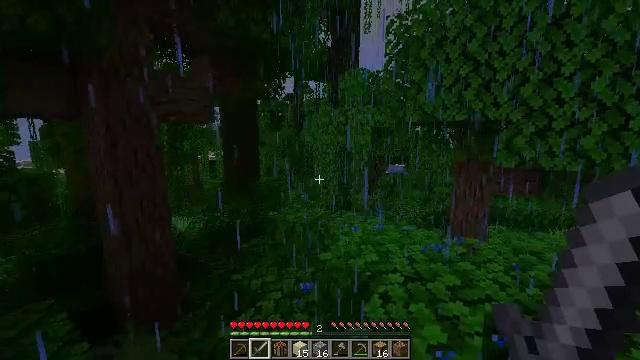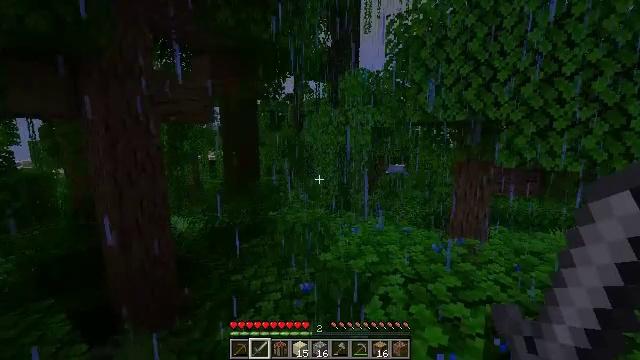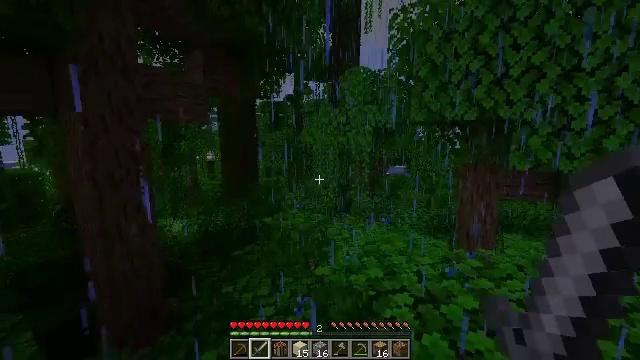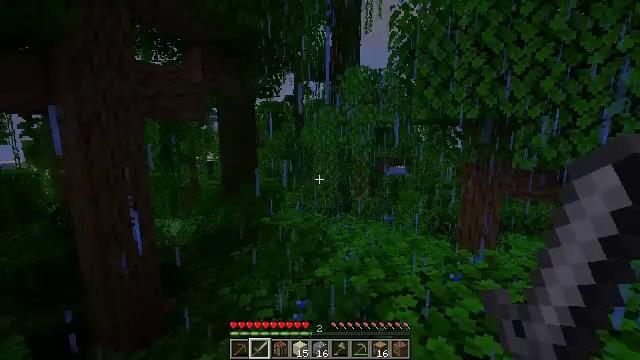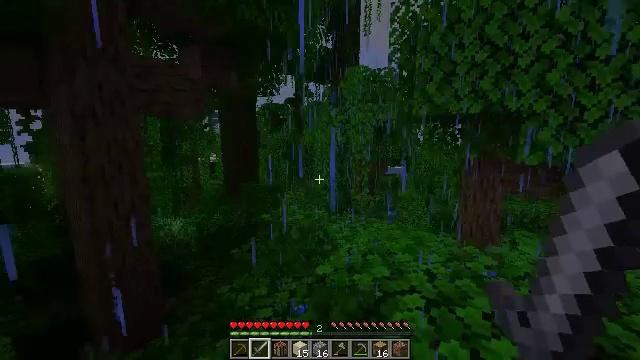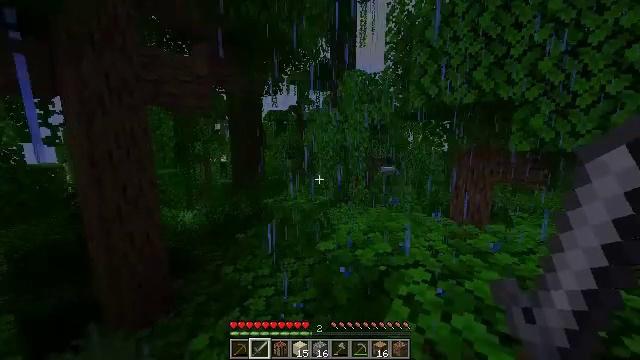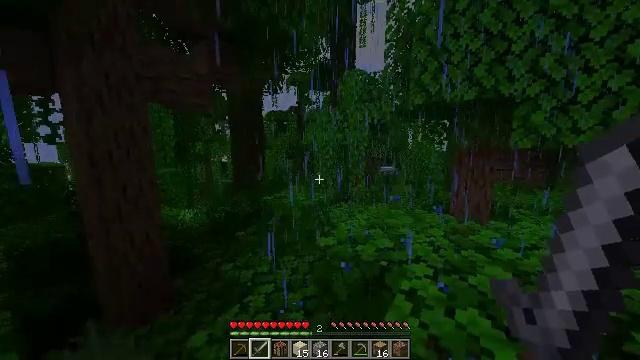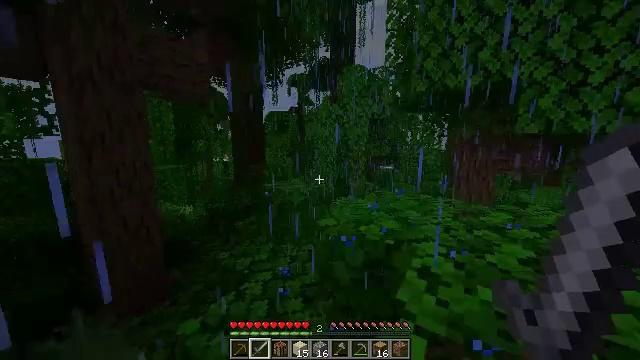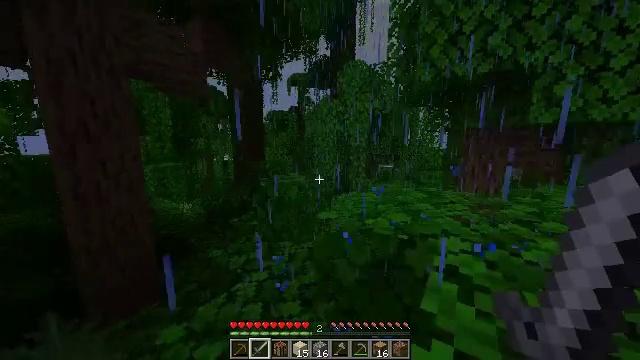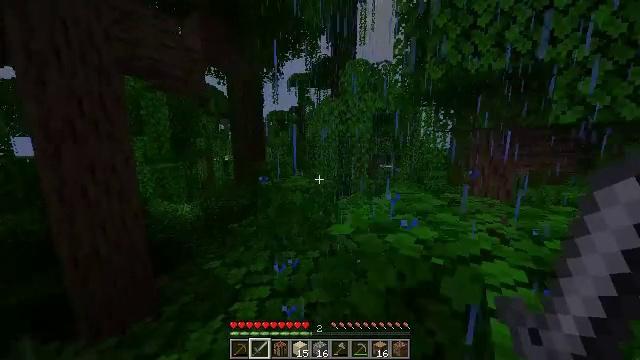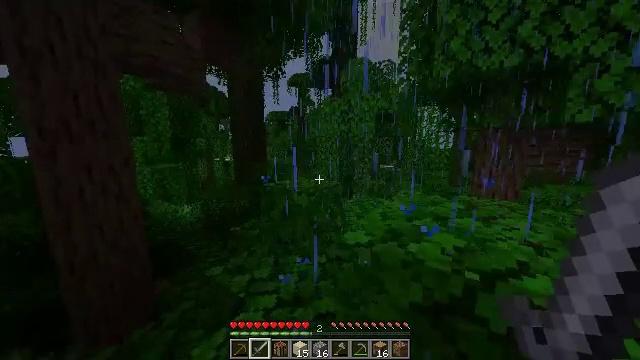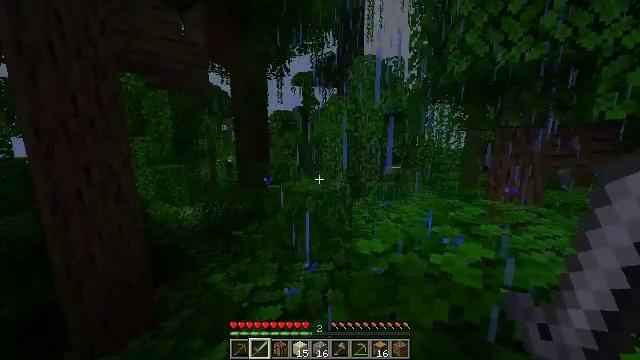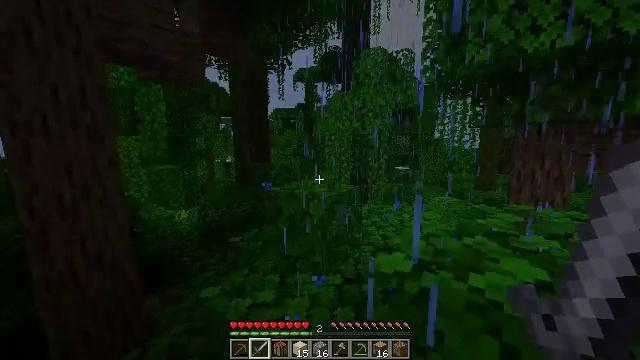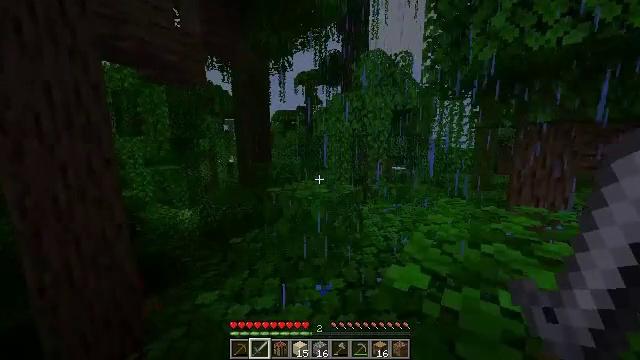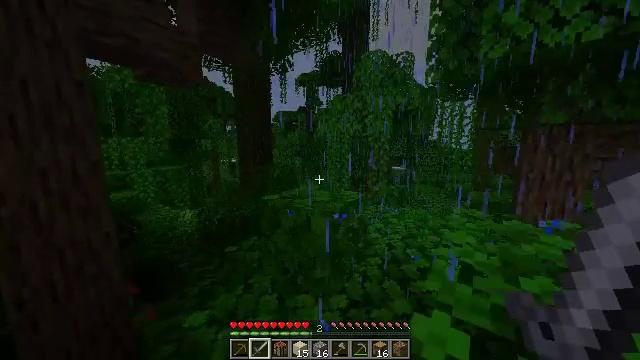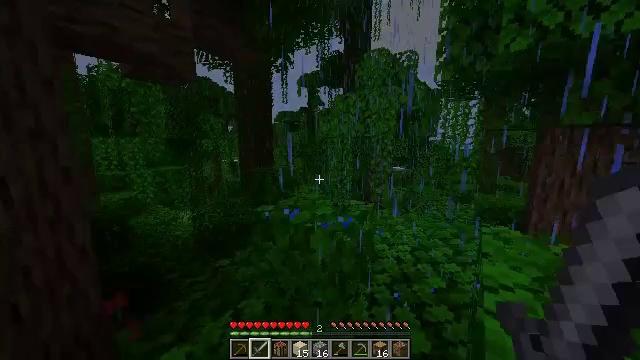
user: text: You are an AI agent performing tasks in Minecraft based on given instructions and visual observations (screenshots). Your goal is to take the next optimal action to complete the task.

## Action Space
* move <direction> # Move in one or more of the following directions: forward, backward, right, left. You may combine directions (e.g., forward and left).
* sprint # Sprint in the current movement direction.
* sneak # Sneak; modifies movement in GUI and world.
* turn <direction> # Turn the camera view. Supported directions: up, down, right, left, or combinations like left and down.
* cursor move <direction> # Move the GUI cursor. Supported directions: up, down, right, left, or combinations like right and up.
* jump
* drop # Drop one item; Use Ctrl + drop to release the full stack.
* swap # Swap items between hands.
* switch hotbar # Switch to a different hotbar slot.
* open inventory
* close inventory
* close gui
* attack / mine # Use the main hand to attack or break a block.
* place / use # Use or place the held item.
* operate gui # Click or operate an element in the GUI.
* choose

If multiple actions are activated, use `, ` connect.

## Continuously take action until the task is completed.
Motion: motion action
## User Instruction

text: Collect some oak leaves.
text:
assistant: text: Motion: move forward
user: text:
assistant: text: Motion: move forward
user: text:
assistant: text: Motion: move forward, sprint
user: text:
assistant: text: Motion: move forward, sprint
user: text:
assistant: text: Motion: move forward, sprint
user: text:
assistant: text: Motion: move forward, sprint
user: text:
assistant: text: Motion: move forward, sprint
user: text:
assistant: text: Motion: move forward, sprint
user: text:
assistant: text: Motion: move forward, sprint
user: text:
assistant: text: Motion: move forward, sprint
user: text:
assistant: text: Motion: move forward, sprint, turn left
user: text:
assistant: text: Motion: move forward, sprint
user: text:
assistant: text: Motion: move forward, sprint
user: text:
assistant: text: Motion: move forward, sprint
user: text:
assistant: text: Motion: move forward, sprint
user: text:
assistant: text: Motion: move forward, sprint
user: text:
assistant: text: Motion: move forward, sprint
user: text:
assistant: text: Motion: move forward, sprint
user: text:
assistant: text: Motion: move forward, sprint, turn left
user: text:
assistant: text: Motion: move forward, sprint, turn left
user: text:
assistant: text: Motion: move forward, sprint, turn left
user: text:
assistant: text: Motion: move forward, sprint, turn left
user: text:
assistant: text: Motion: move forward, sprint, turn left
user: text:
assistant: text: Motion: move forward, sprint, turn left
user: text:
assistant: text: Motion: move forward, sprint
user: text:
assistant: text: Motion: move forward, sprint
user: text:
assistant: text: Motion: move forward, sprint
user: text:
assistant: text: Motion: move forward, sprint
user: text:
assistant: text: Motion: move forward, sprint
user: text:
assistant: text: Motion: move forward, sprint, turn right